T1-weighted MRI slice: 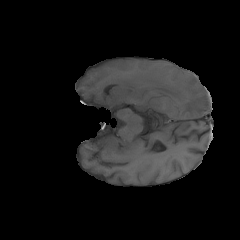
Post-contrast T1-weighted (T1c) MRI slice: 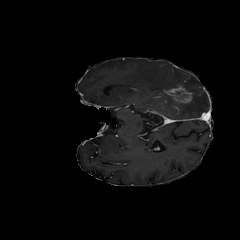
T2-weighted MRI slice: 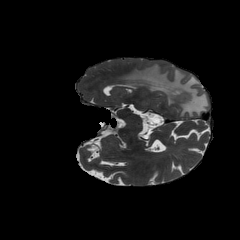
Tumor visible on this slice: yes